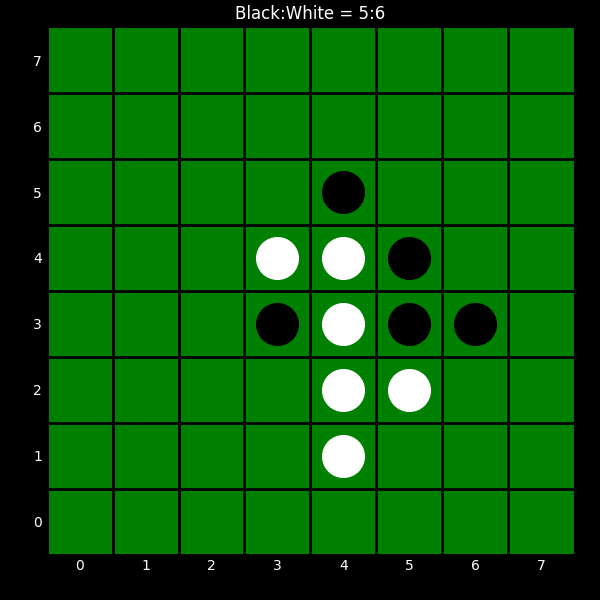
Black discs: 5
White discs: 6